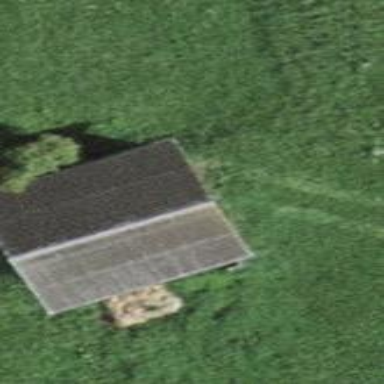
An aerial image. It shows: Barn.